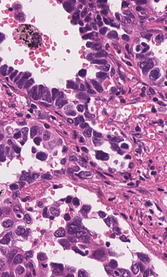
Tumor epithelial tissue: yes
Tumor-associated stroma tissue: yes
Normal tissue: no